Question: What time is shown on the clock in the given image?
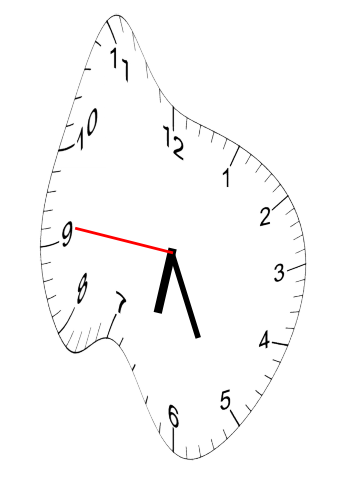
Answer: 06:25:46